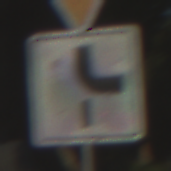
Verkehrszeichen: VerlaufVorfahrtsstrasse10
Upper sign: VorfahrtGewaehren
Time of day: MorningAfternoon
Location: Outdoor (Suburban)
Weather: Clear
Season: NotSpecified
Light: Natural